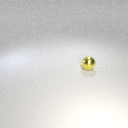
small yellow metal sphere